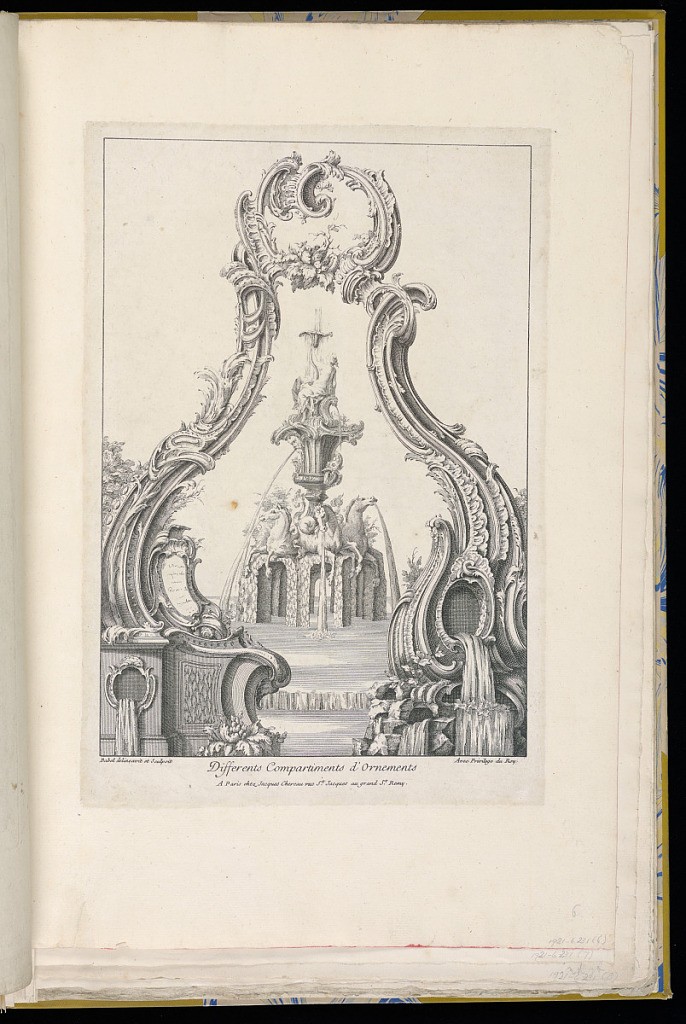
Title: Rocaille Arch and Fountain with a Vase and Sea Horses
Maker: Pierre Edme Babel, French, 1720–1775
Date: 1743-1763
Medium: Engraving on off-white laid paper
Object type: Print
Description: Fountain seen through a rocaille archway. The fountain in the center features a colonnaded alcove with sea horses above, from whose mouths spout water, and topped with a vase with a woman. The plate is signed.